Question: I am developing an application which generates barcodes, I want to print them but the barcode div is getting cutted in some pages.

CSS:
'''
<style type="text/css">
* {
margin:0px;
}
#cod {
width: 180px;
height: 150px;
padding: 10px;
margin: 10px;
float: left;
border: solid black 1px;
text-align: center;
display: block;
}
</style>
'''
Code:
'''
<? foreach ($this->ouvintes as $ouvinte): ?>
<div id="cod">
<p><?= $ouvinte->nome ?></p>
<p><?= $ouvinte->instituicao ?></p>
<p>Cod. Barras: <?= $ouvinte->codigo_barras ?></p>
<p style="margin-top:5px;"><img src="<?= $this->baseUrl('/index/codigo-barras/code/' . $ouvinte->codigo_barras) ?>" alt="<?= $ouvinte->codigo_barras ?>" /></p>
</div>
<? endforeach; ?>
'''
Does anyone know how could i avoid this cut?
Thanks
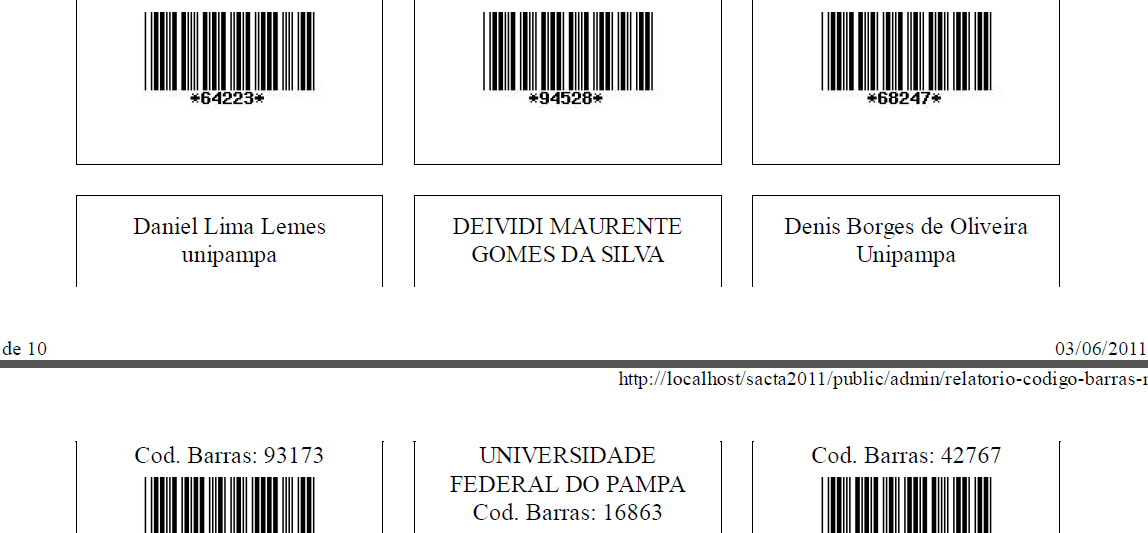
Answer: How about trying the <URL> CSS properties?
You could set it up to break after every 9 barcodes like this:
'''
<?
$i = 0;
foreach ($this->ouvintes as $ouvinte):
$i++;
$pageBreakStyle = ($i % 9 == 0) ? ' style="page-break-after:always"' : '';
?>
<div id="cod"<?= $pageBreakStyle ?>>
<p><?= $ouvinte->nome ?></p>
<p><?= $ouvinte->instituicao ?></p>
<p>Cod. Barras: <?= $ouvinte->codigo_barras ?></p>
<p style="margin-top:5px;"><img src="<?= $this->baseUrl('/index/codigo-barras/code/' . $ouvinte->codigo_barras) ?>" alt="<?= $ouvinte->codigo_barras ?>" /></p>
</div>
<? endforeach; ?>
'''